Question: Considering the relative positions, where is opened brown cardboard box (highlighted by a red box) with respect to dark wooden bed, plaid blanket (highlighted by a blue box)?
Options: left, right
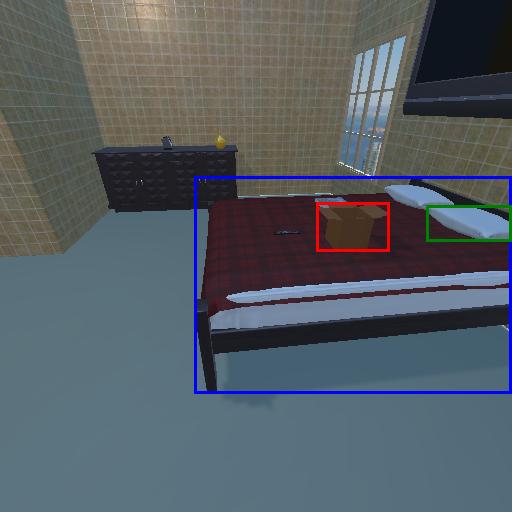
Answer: left